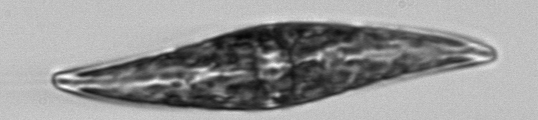
Label: Pleurosigma